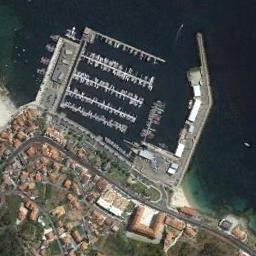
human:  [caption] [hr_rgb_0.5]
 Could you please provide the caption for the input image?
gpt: The harbor with lots of neatly docked boats is next to a dense residential area .

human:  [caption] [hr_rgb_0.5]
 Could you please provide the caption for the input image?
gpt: Many buildings of different shapes are near the harbor .

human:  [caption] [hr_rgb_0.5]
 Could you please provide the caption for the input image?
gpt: Many yachts are neatly arranged on the sea next to the harbor next to the buildings and lawns .

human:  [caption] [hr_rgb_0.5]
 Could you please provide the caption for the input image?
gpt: There are few docking stations in the harbor .

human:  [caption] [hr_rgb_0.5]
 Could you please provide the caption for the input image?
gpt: There are many brown buildings beside the harbor with many ships .